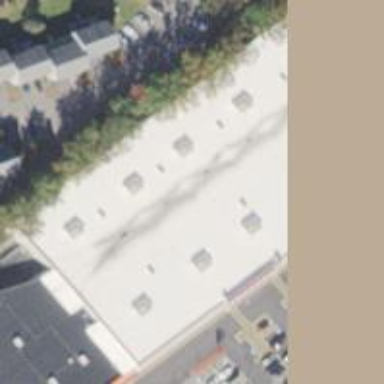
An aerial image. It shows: Building.